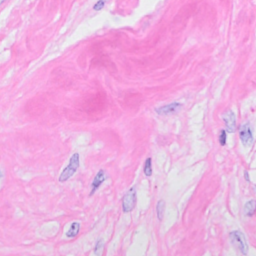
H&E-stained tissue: Breast